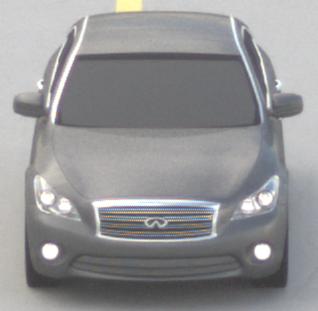
Make: Infiniti
Model: M 37
Detailed model: M (Y51)
Model produced from: 2010/10
Model produced until: 2013/11
Doors: 4
Color: gray
Road condition: dry road
Daytime: morning or afternoon
Contrast: low contrast